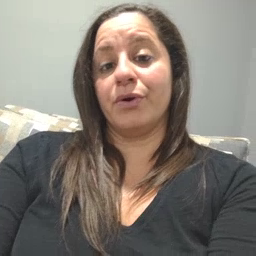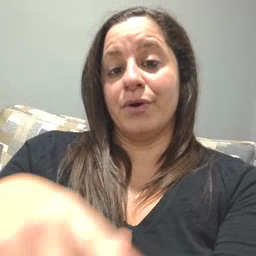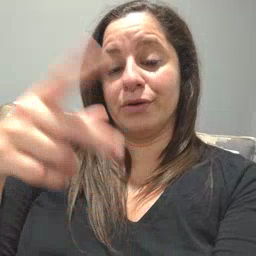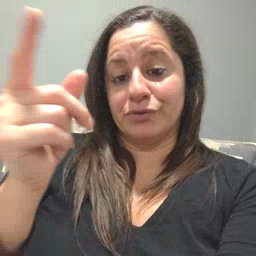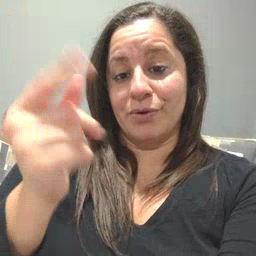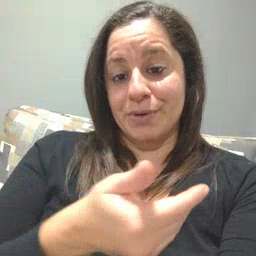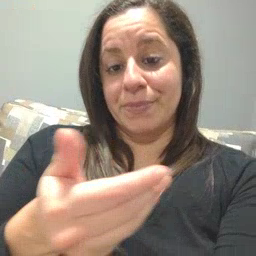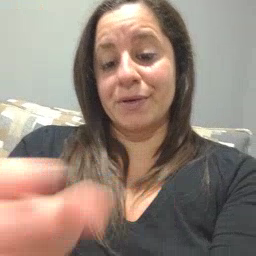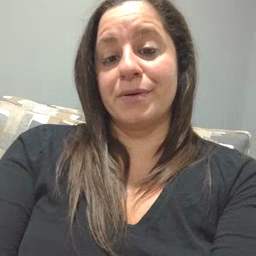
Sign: puppy